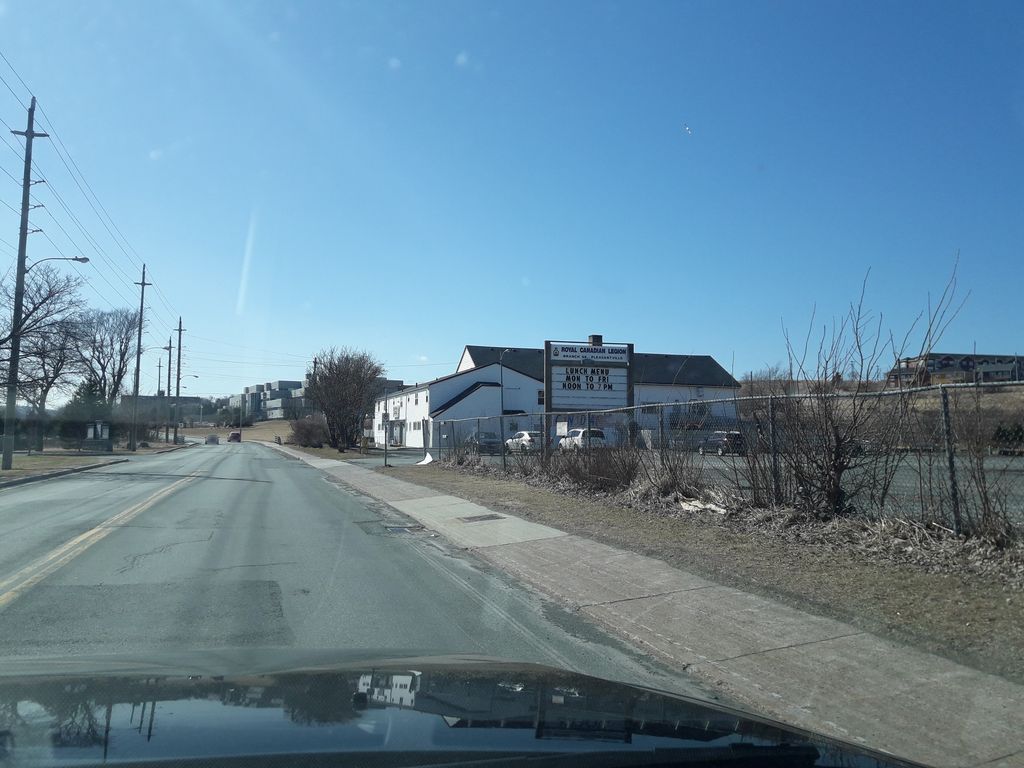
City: st_johns